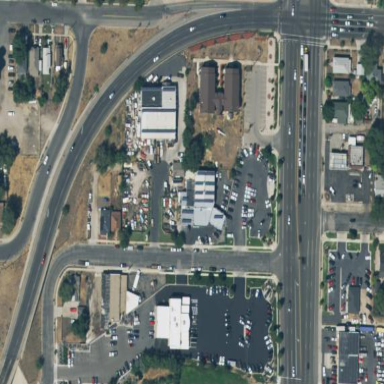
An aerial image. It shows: Retail area.